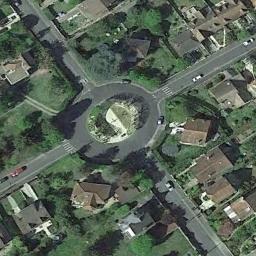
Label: roundabout